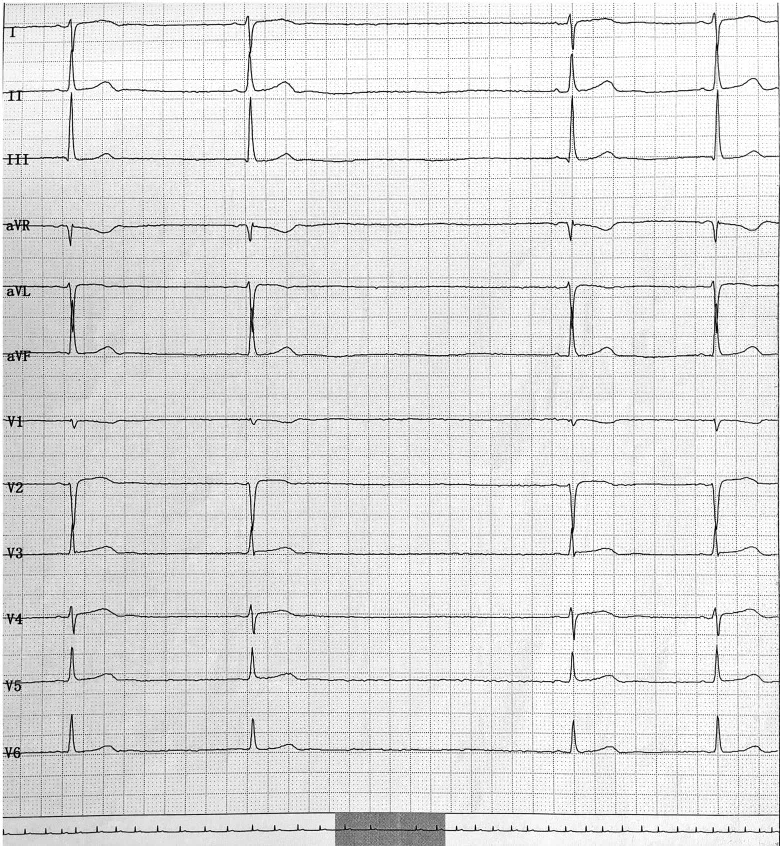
The electrocardiogram shows sinus arrest with an approximate 3.2 second pause.
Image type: electrography (ekg)